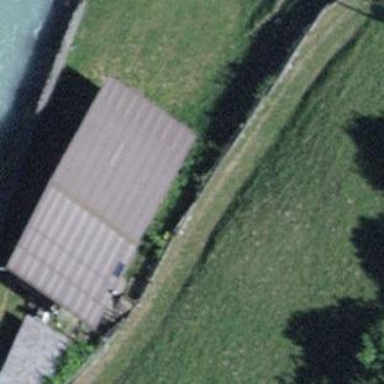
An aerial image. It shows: Barn.